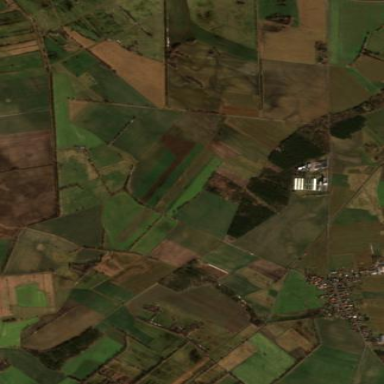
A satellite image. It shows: View of farmland.